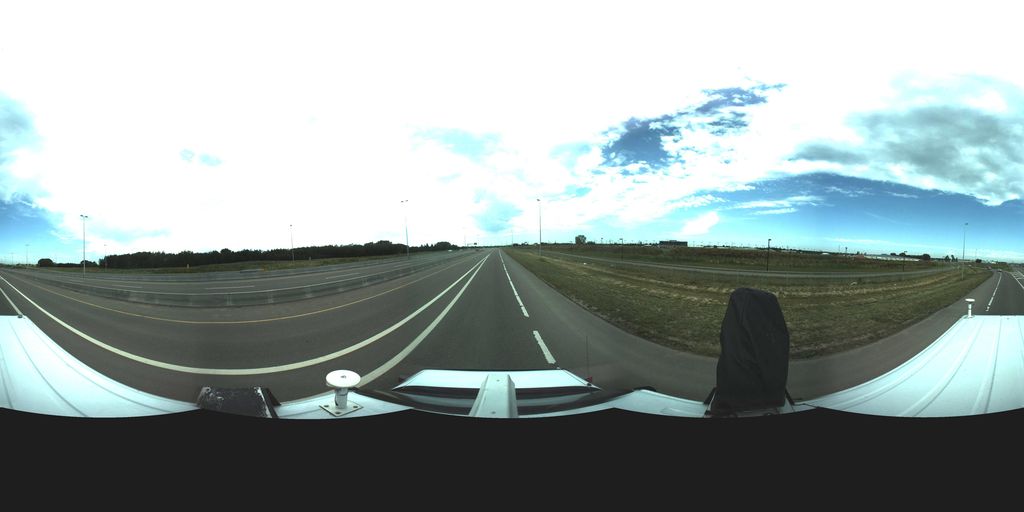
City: saskatoon